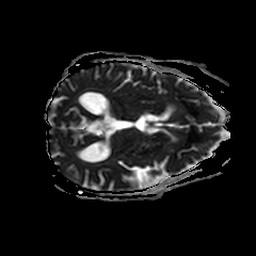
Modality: ADC
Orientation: axial
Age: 70
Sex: female
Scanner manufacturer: philips
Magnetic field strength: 3 T
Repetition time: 3.336 s
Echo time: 0.076 s